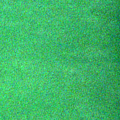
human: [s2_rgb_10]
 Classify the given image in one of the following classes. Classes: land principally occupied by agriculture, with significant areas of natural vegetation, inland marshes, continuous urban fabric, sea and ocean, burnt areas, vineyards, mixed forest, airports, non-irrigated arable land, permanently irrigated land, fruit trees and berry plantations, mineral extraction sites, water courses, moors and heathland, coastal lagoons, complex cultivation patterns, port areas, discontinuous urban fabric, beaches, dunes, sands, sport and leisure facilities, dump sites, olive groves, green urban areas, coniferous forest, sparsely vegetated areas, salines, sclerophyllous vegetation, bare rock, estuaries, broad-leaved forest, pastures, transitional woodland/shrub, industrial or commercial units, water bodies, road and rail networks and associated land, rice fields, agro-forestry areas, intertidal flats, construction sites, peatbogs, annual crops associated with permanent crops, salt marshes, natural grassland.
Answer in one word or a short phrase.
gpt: sea and ocean